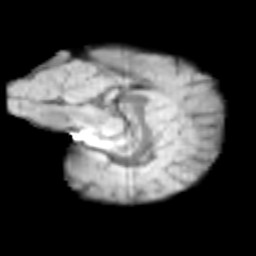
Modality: T2w
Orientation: sagittal
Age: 10
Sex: male
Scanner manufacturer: siemens
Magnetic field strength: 3 T
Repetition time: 3.8 s
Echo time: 0.07 s